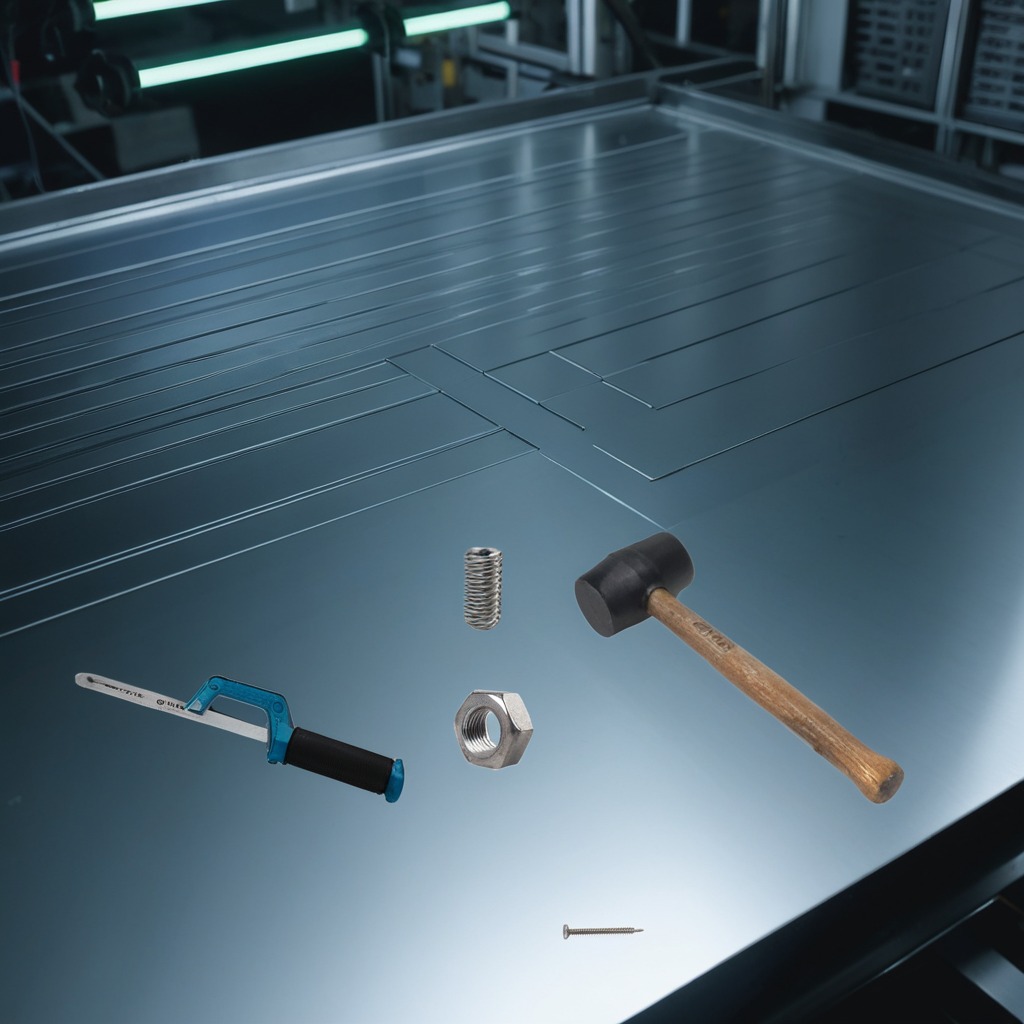
A hammer, a metal machine screw, a coiled metal spring, a handheld metal saw, and a metal nut are lying on a metal table in a machine shop under fluorescent lights.